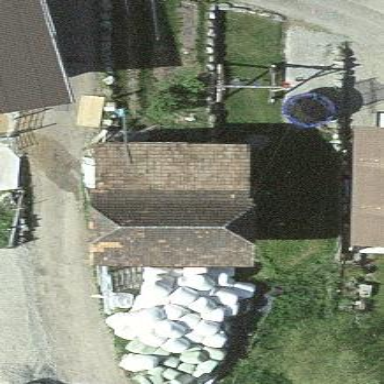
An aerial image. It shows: Barn.